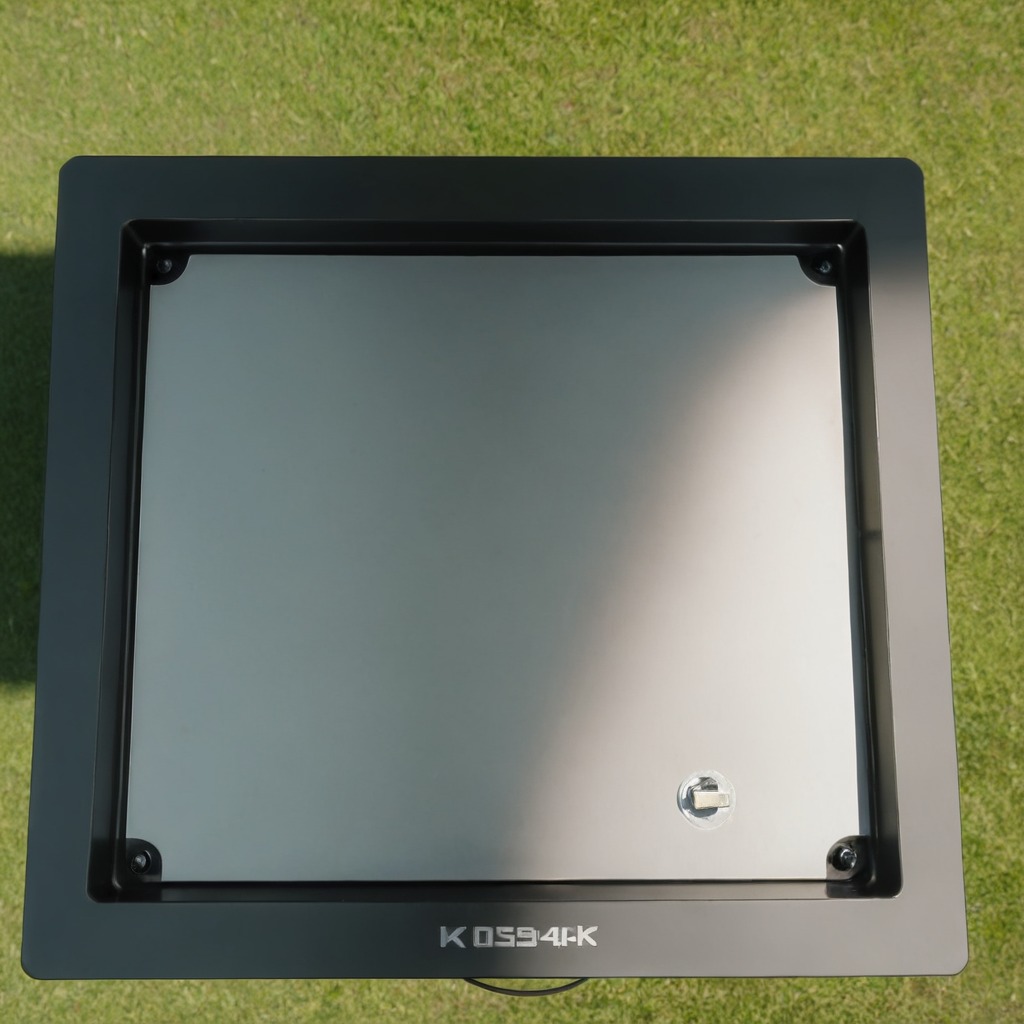
A metal nut is lying on a clean utility table in a temporary outdoor tool station.